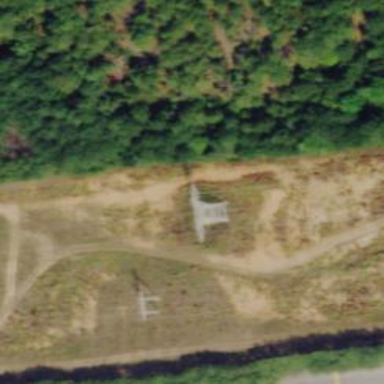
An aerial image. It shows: Lattice structure tower.